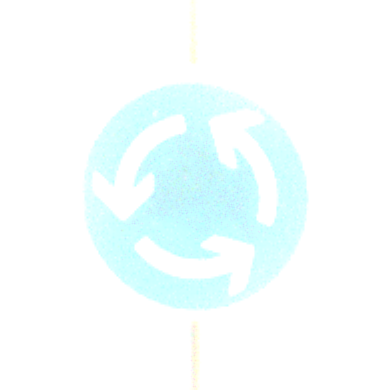
Verkehrszeichen: Kreisverkehr
Umgebung: Outdoor, Urban
Tageszeit: Night
Wetter: PartlyCloudy
Licht: Artificial
Jahreszeit: NotSpecified
Kontrast: HighContrast